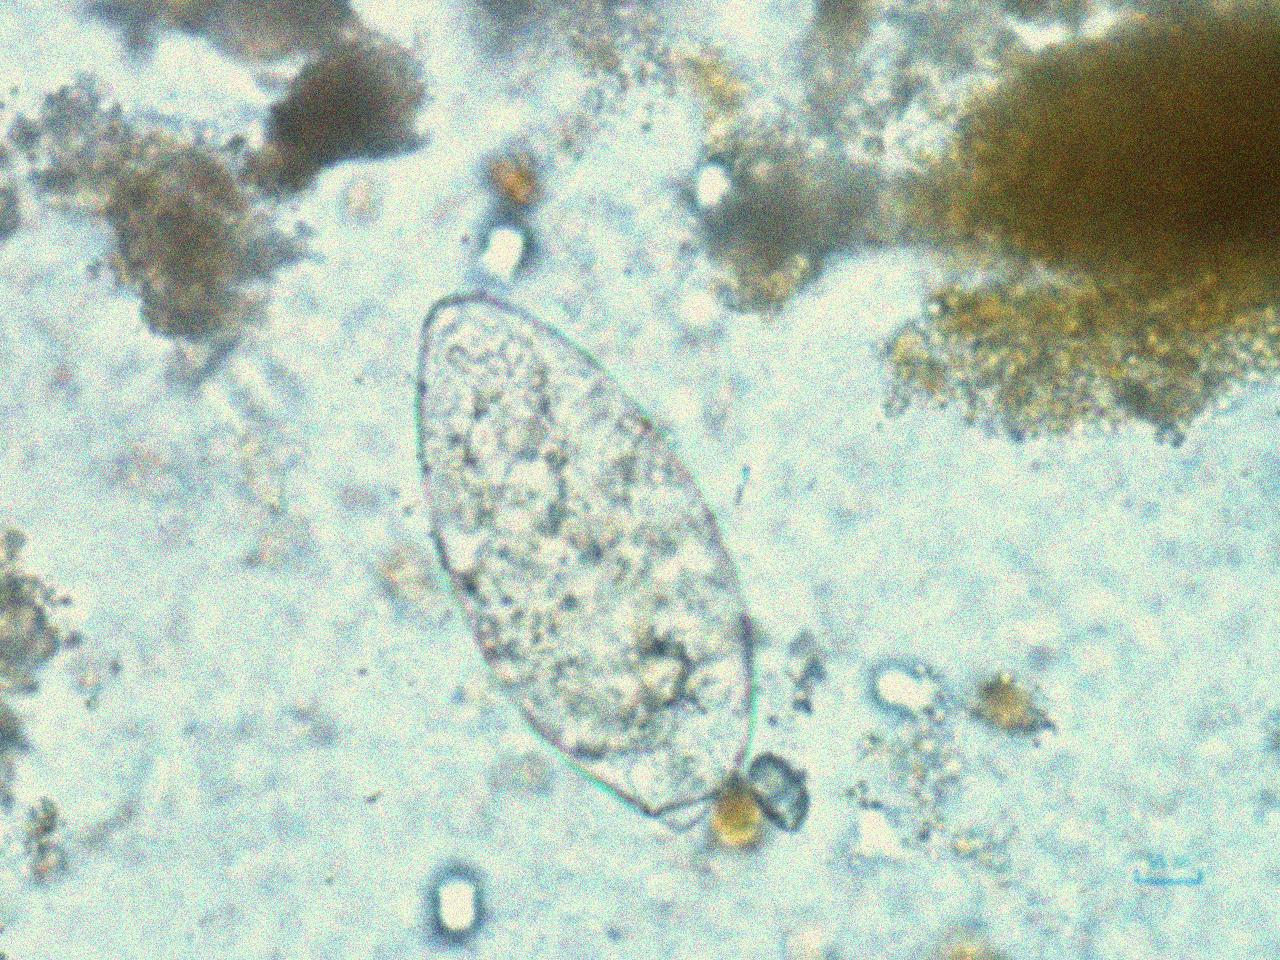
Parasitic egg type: Fasciolopsis buski